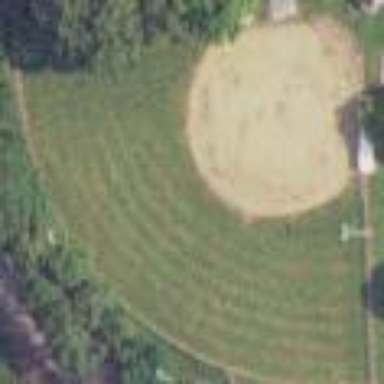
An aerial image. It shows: Softball pitch with grass surface for leisure land.